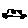
Label: car